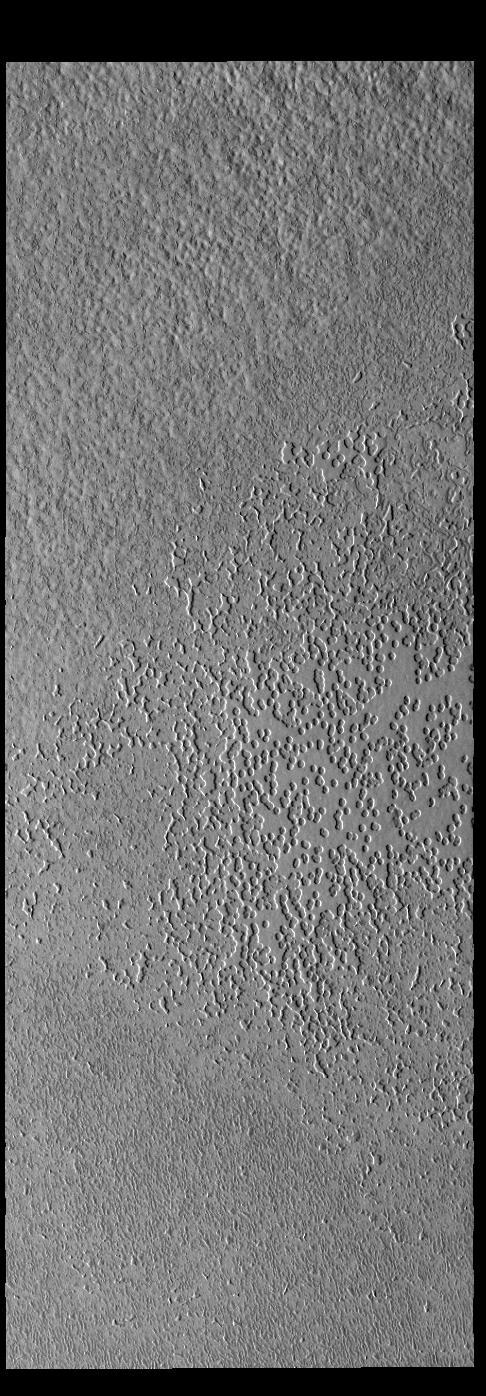
South Polar Textures Mars, 2001 Mars Odyssey